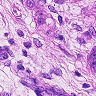
Metastatic tissue present: yes